Question: I'm working on a little program to make my life easier when using Microsoft Remote Assistance (msra.exe). Using c++, I'm able to open msra.exe, then find the window handle. I then want to find the child windows(buttons), and interact with them. The problem seems to be though, that I cannot find the button that I want. Spy++ shows that the buttons have this text:
Window 004902F4 "Invite someone you trust to help you" Button.
My program returns that when searching for this string, the button does not exist. Anyone have any ideas? Here's the code:
'''
#include "stdafx.h"
#include <windows.h>
#include <string>
#include <sys/types.h>
#include <stdlib.h>
#include <Windows.h>
#include <process.h>
using std::string;
void openRA(void * dummy);
int _tmain(int argc, _TCHAR* argv[])
{
_beginthread(openRA, 0, NULL);
Sleep(1000);
HWND handle = NULL;
handle = FindWindow(NULL, TEXT("Windows Remote Assistance"));
if(handle == NULL){
printf("handle was null
");
}
else{
printf("handle was not null
");
}
HWND button1 = NULL;
Sleep(1000);
button1 = FindWindowEx(handle, 0, 0, TEXT("Invite someone you trust to help you"));
if(button1 == NULL){
printf("Button1 was null");
}
else{
printf("I found he button!");
}
fflush(stdout);
return 0;
}
void openRA( void * dummy){
printf("I'm inside this function
");
system("msra.exe &");
}
'''
Edit:
Here's an image of what spy++ shows.
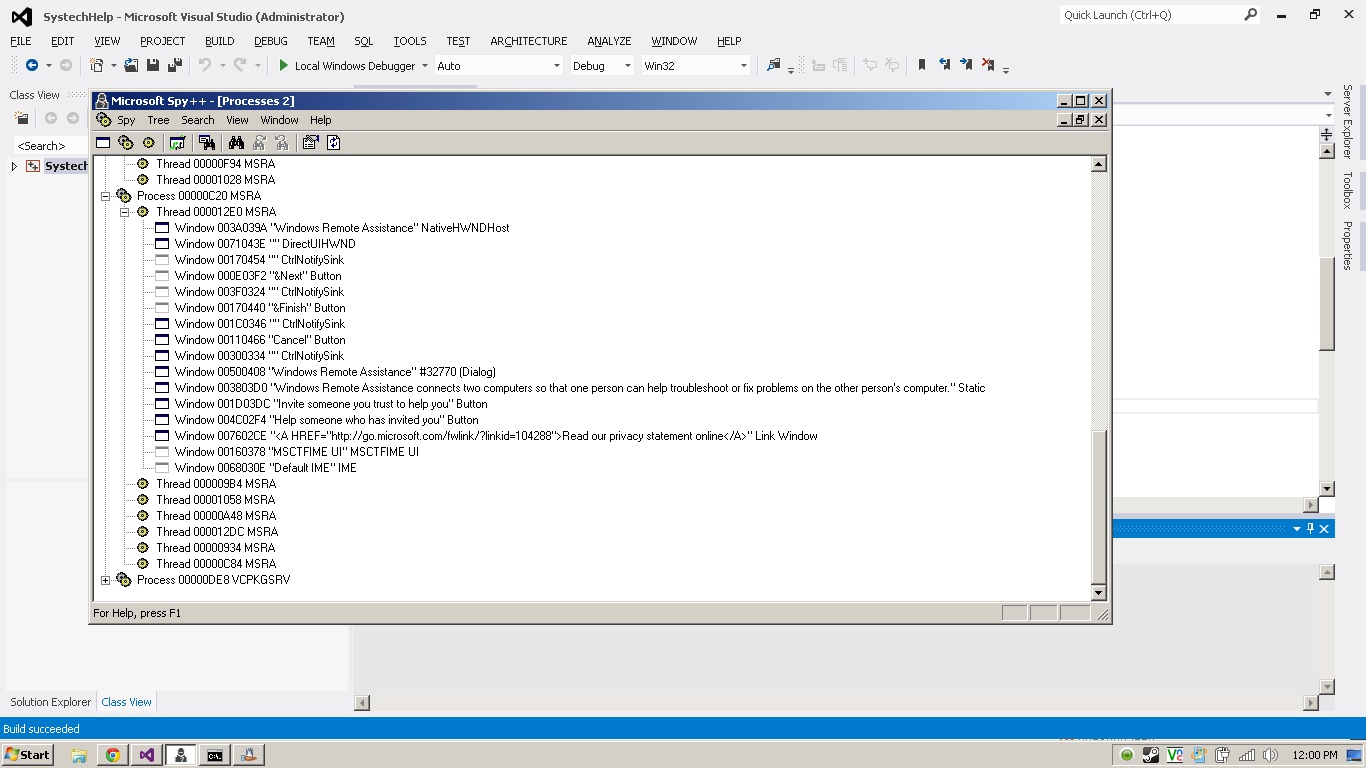
Answer: The top-level window has the caption "Windows Remote Assistance". This is the window returned by 'FindWindow'.
This contains an embedded dialog, which also has the caption "Windows Remote Assistance" and contains the button you are interested in.
The button is not a direct child of the top-level window, so 'FindWindowEx' doesn't find it.
Use 'EnumChildWindows' to recursively enumerate all the children of the top-level window and check the captions yourself.